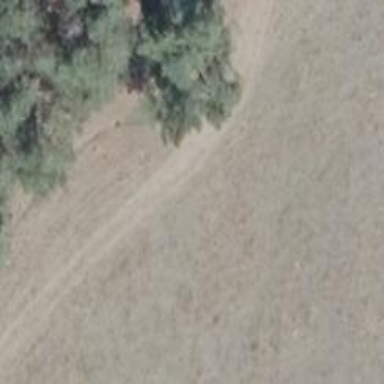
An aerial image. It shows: Grass track with Grade 4 tracktype.